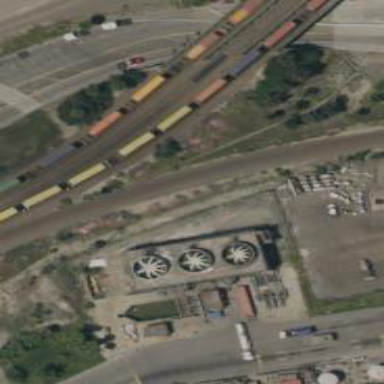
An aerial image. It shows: Railway siding for service.